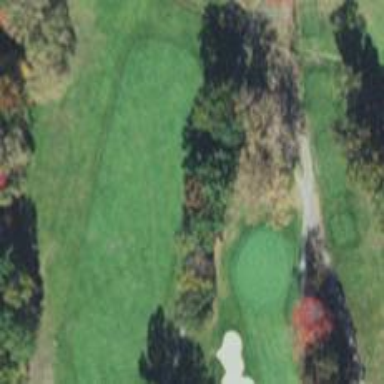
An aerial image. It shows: Well-maintained path intended for golf.